Breast ultrasound image
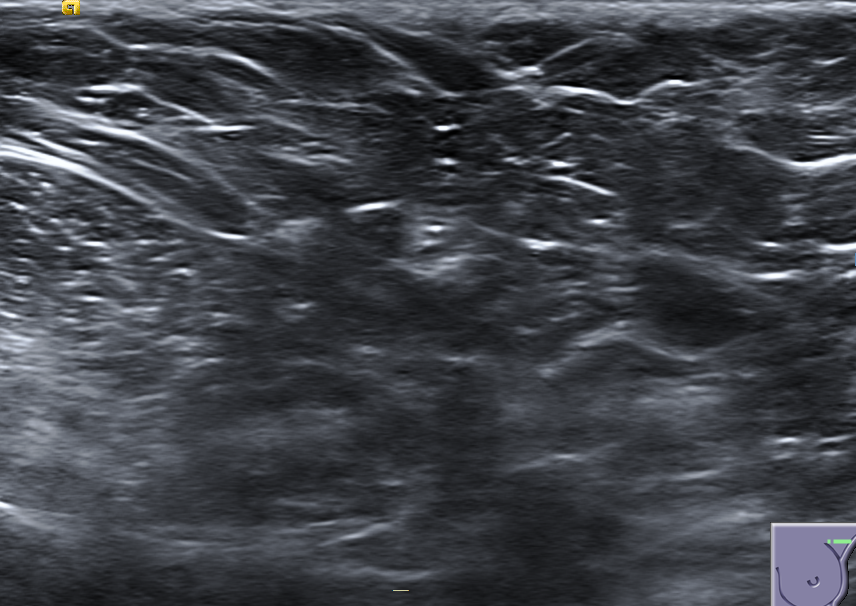
Diagnosis: normal